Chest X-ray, PA view. Patient: 32 years old, sex F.
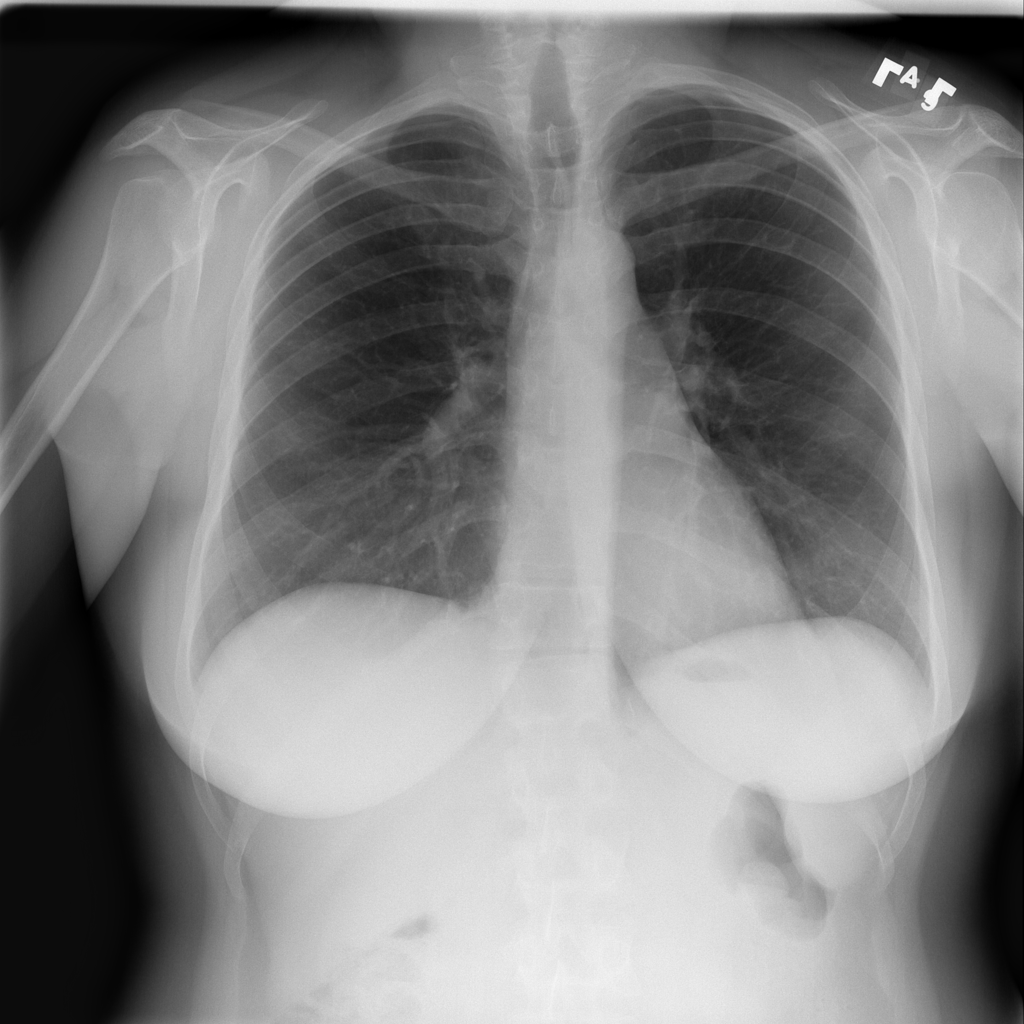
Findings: No Finding